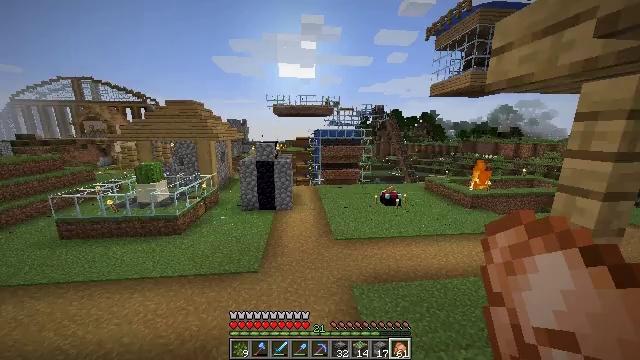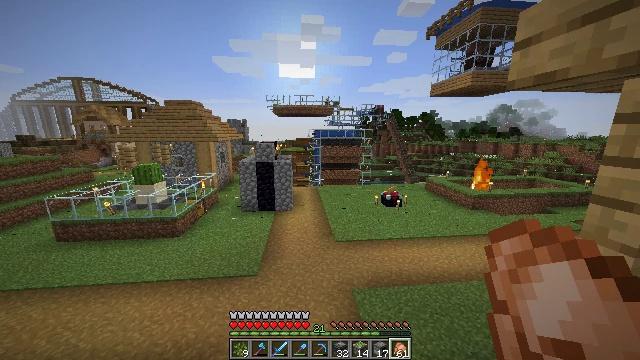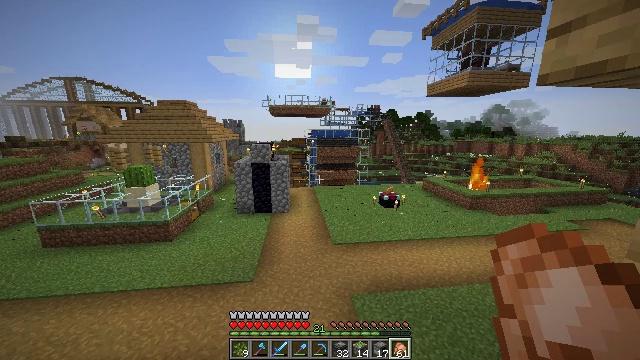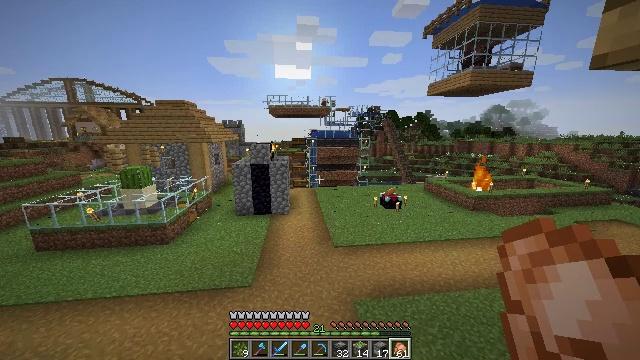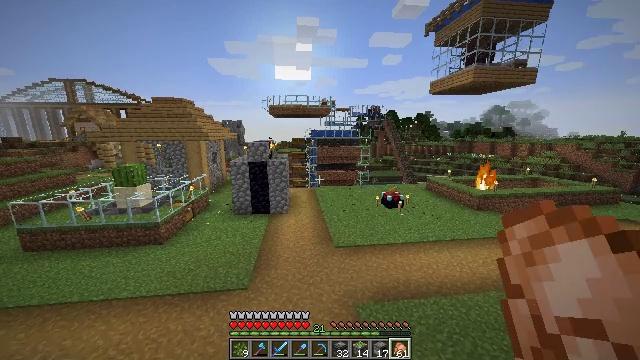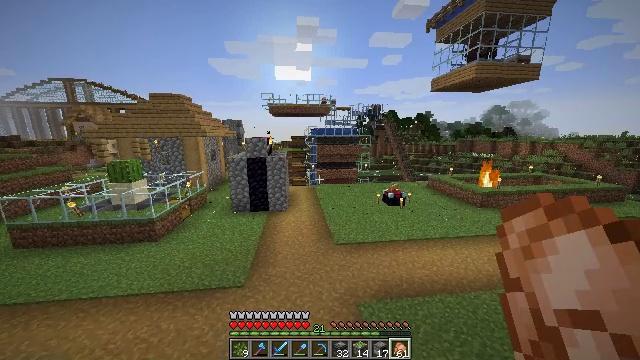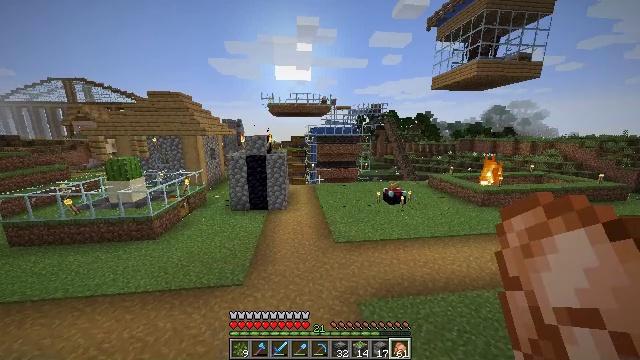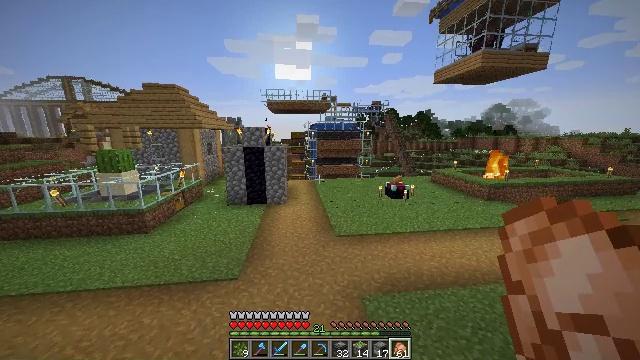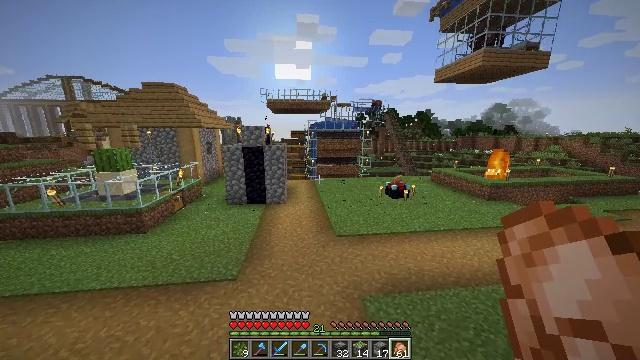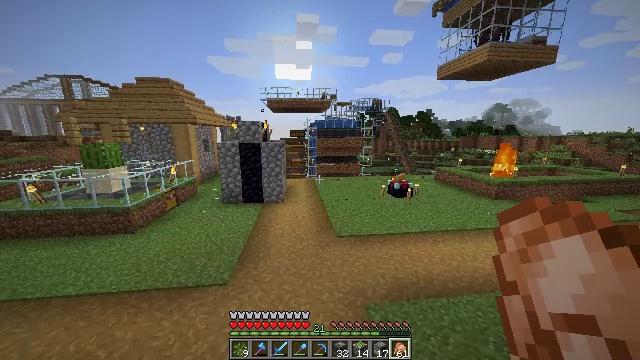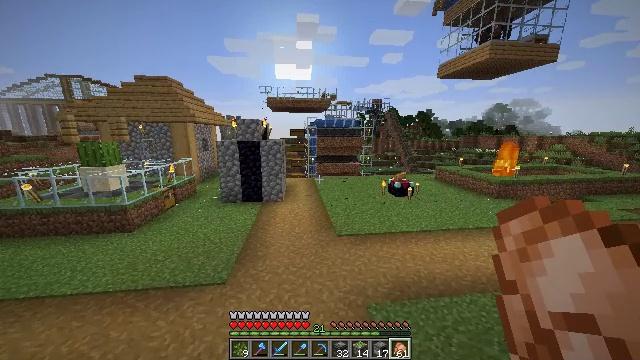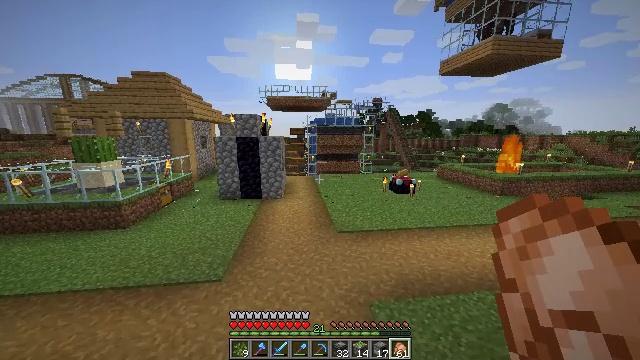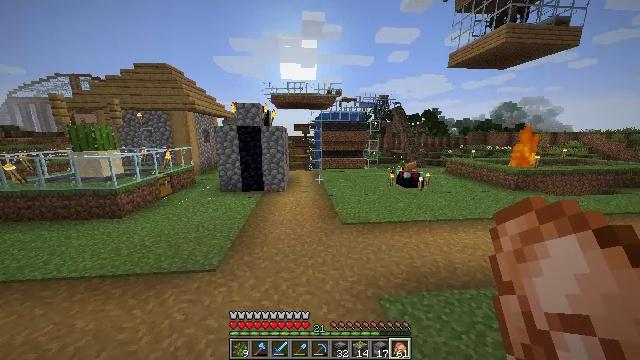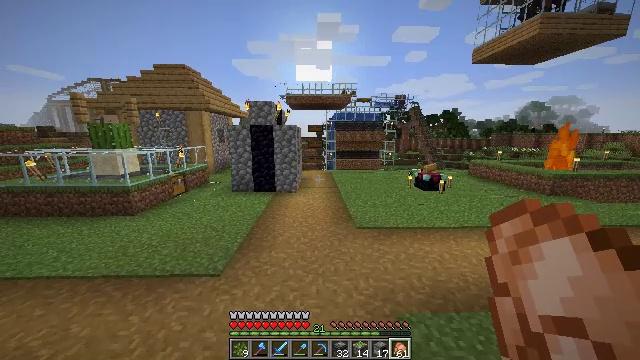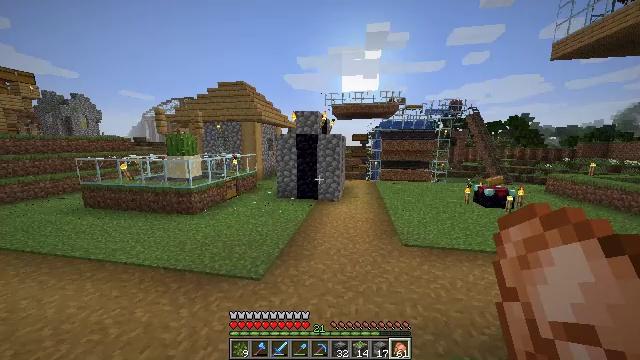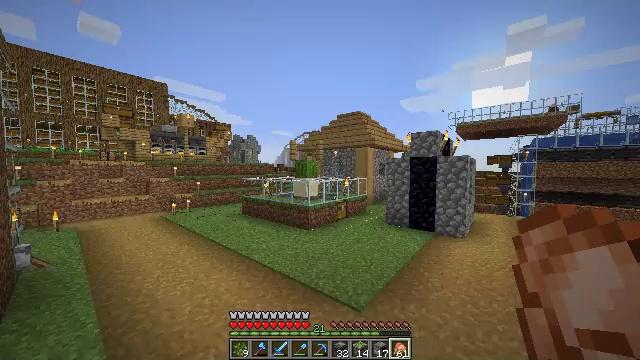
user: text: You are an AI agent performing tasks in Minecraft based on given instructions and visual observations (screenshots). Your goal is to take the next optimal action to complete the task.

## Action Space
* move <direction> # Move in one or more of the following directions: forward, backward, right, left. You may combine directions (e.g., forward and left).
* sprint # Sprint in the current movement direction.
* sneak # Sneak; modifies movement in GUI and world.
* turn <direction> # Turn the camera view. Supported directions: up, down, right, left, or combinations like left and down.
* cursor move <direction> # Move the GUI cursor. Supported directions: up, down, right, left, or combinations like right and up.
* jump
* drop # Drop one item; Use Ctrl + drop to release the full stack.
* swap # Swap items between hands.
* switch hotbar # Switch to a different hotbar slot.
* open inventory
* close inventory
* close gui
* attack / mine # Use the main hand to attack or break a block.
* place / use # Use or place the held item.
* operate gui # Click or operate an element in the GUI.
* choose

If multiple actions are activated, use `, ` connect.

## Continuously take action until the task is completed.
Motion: motion action
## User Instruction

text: Use logs and furnace to produce charcoal.
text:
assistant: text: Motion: move forward, sprint
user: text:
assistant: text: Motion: move forward, sprint
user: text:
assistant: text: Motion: move forward
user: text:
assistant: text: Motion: move forward
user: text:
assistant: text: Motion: move forward
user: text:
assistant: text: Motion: move forward
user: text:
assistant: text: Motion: move forward, sprint
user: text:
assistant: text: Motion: move forward, sprint
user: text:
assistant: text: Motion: move forward, sprint
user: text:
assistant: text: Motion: move forward
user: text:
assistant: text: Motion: move forward
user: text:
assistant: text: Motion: move forward, sprint, turn left
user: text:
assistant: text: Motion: move forward, sprint, turn left
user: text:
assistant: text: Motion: move forward, sprint, turn left and up
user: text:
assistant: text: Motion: move forward, sprint, turn left and up
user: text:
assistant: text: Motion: move forward, turn left and up
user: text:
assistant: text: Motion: move forward, turn left and up
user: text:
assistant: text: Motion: move forward, turn left
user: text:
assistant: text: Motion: move forward, jump
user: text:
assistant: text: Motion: move forward, jump
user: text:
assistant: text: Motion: move forward, jump
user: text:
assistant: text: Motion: move forward, turn right, jump
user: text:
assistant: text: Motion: move forward, turn right, jump
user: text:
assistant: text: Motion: move forward, turn right, jump
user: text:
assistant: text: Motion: move forward, jump
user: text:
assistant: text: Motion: move forward, jump
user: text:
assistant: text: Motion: move forward, jump
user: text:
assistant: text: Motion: move forward, jump
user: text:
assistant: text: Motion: move forward, jump
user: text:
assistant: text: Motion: move forward, turn right, jump